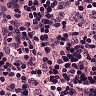
Metastatic tissue present: no